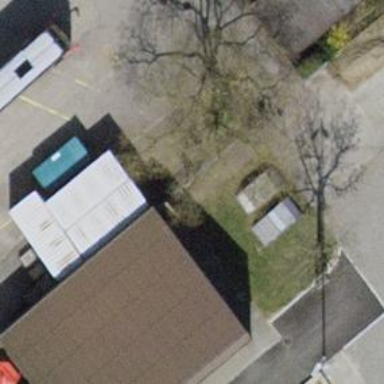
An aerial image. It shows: Bicycle parking area with wall loops.